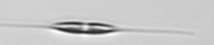
Label: Cylindrotheca